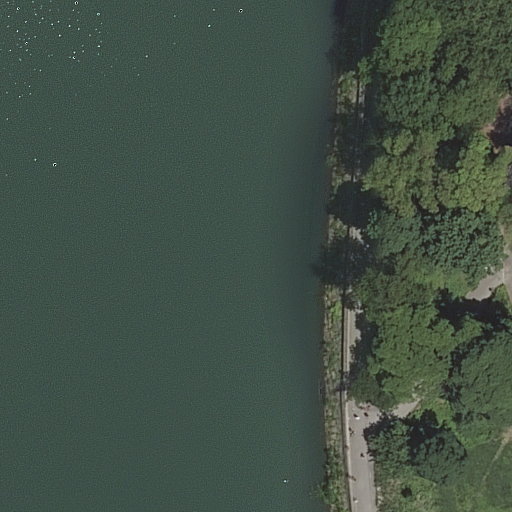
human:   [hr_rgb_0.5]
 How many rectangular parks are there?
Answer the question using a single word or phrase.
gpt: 1

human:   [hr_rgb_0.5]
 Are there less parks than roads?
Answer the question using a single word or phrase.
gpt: yes

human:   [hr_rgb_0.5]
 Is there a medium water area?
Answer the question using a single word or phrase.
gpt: no

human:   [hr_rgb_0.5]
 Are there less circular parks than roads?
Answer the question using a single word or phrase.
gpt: yes

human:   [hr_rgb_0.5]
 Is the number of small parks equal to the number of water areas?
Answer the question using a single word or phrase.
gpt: no

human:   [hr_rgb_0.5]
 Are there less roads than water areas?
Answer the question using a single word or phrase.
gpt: no

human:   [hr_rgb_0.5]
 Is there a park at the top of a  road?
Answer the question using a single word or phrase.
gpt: yes

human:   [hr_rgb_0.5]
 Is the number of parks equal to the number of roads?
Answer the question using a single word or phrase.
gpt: no

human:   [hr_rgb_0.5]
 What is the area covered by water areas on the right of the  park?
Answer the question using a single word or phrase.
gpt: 0m2

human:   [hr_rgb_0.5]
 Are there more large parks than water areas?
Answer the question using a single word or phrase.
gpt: no

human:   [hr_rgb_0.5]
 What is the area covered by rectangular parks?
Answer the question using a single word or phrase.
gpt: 10631m2

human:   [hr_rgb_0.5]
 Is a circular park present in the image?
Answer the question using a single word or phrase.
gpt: no

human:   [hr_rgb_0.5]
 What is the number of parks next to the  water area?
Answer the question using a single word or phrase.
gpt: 1

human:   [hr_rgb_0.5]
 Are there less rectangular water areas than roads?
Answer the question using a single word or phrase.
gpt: yes

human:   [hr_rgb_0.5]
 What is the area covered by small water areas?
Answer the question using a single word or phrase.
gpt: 0m2

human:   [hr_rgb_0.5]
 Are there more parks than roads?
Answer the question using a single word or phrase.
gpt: no

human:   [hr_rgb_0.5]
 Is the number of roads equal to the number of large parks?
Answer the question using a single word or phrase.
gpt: no

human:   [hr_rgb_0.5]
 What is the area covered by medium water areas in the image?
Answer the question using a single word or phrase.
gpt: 0m2

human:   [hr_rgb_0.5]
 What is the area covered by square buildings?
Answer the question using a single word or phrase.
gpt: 0m2

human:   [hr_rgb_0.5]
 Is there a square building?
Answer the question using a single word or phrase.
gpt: no

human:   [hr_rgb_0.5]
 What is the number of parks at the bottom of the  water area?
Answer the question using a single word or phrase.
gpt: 0

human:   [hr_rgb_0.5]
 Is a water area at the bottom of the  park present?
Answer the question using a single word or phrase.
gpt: yes

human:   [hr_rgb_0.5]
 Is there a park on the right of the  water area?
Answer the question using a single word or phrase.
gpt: yes

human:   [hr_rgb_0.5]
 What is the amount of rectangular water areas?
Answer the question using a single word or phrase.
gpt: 0

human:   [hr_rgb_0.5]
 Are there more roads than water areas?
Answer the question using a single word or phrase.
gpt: yes

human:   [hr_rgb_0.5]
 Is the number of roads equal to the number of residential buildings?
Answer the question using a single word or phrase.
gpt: no

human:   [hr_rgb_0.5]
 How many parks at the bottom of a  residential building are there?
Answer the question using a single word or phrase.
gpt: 0

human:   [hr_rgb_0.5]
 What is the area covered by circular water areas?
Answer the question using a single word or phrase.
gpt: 0m2

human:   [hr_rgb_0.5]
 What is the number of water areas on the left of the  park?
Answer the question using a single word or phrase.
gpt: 1

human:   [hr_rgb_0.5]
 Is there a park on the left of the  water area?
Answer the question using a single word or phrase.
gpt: no

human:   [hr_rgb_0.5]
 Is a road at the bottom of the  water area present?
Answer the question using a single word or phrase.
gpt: no

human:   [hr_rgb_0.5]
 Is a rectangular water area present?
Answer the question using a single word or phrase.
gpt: no

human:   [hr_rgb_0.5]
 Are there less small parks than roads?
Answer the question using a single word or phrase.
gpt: yes

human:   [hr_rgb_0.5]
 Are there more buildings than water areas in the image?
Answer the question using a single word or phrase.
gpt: no

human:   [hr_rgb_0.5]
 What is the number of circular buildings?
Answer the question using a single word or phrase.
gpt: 0

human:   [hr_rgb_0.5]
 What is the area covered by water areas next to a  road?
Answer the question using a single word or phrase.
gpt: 6711m2